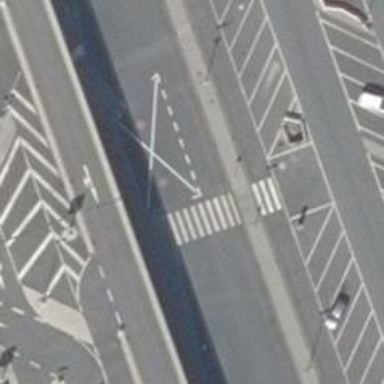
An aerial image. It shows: Uncontrolled zebra crossing on the road.